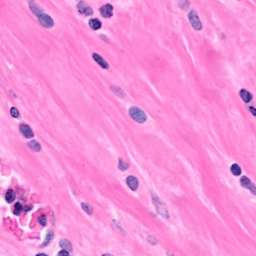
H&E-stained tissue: Breast